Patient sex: M
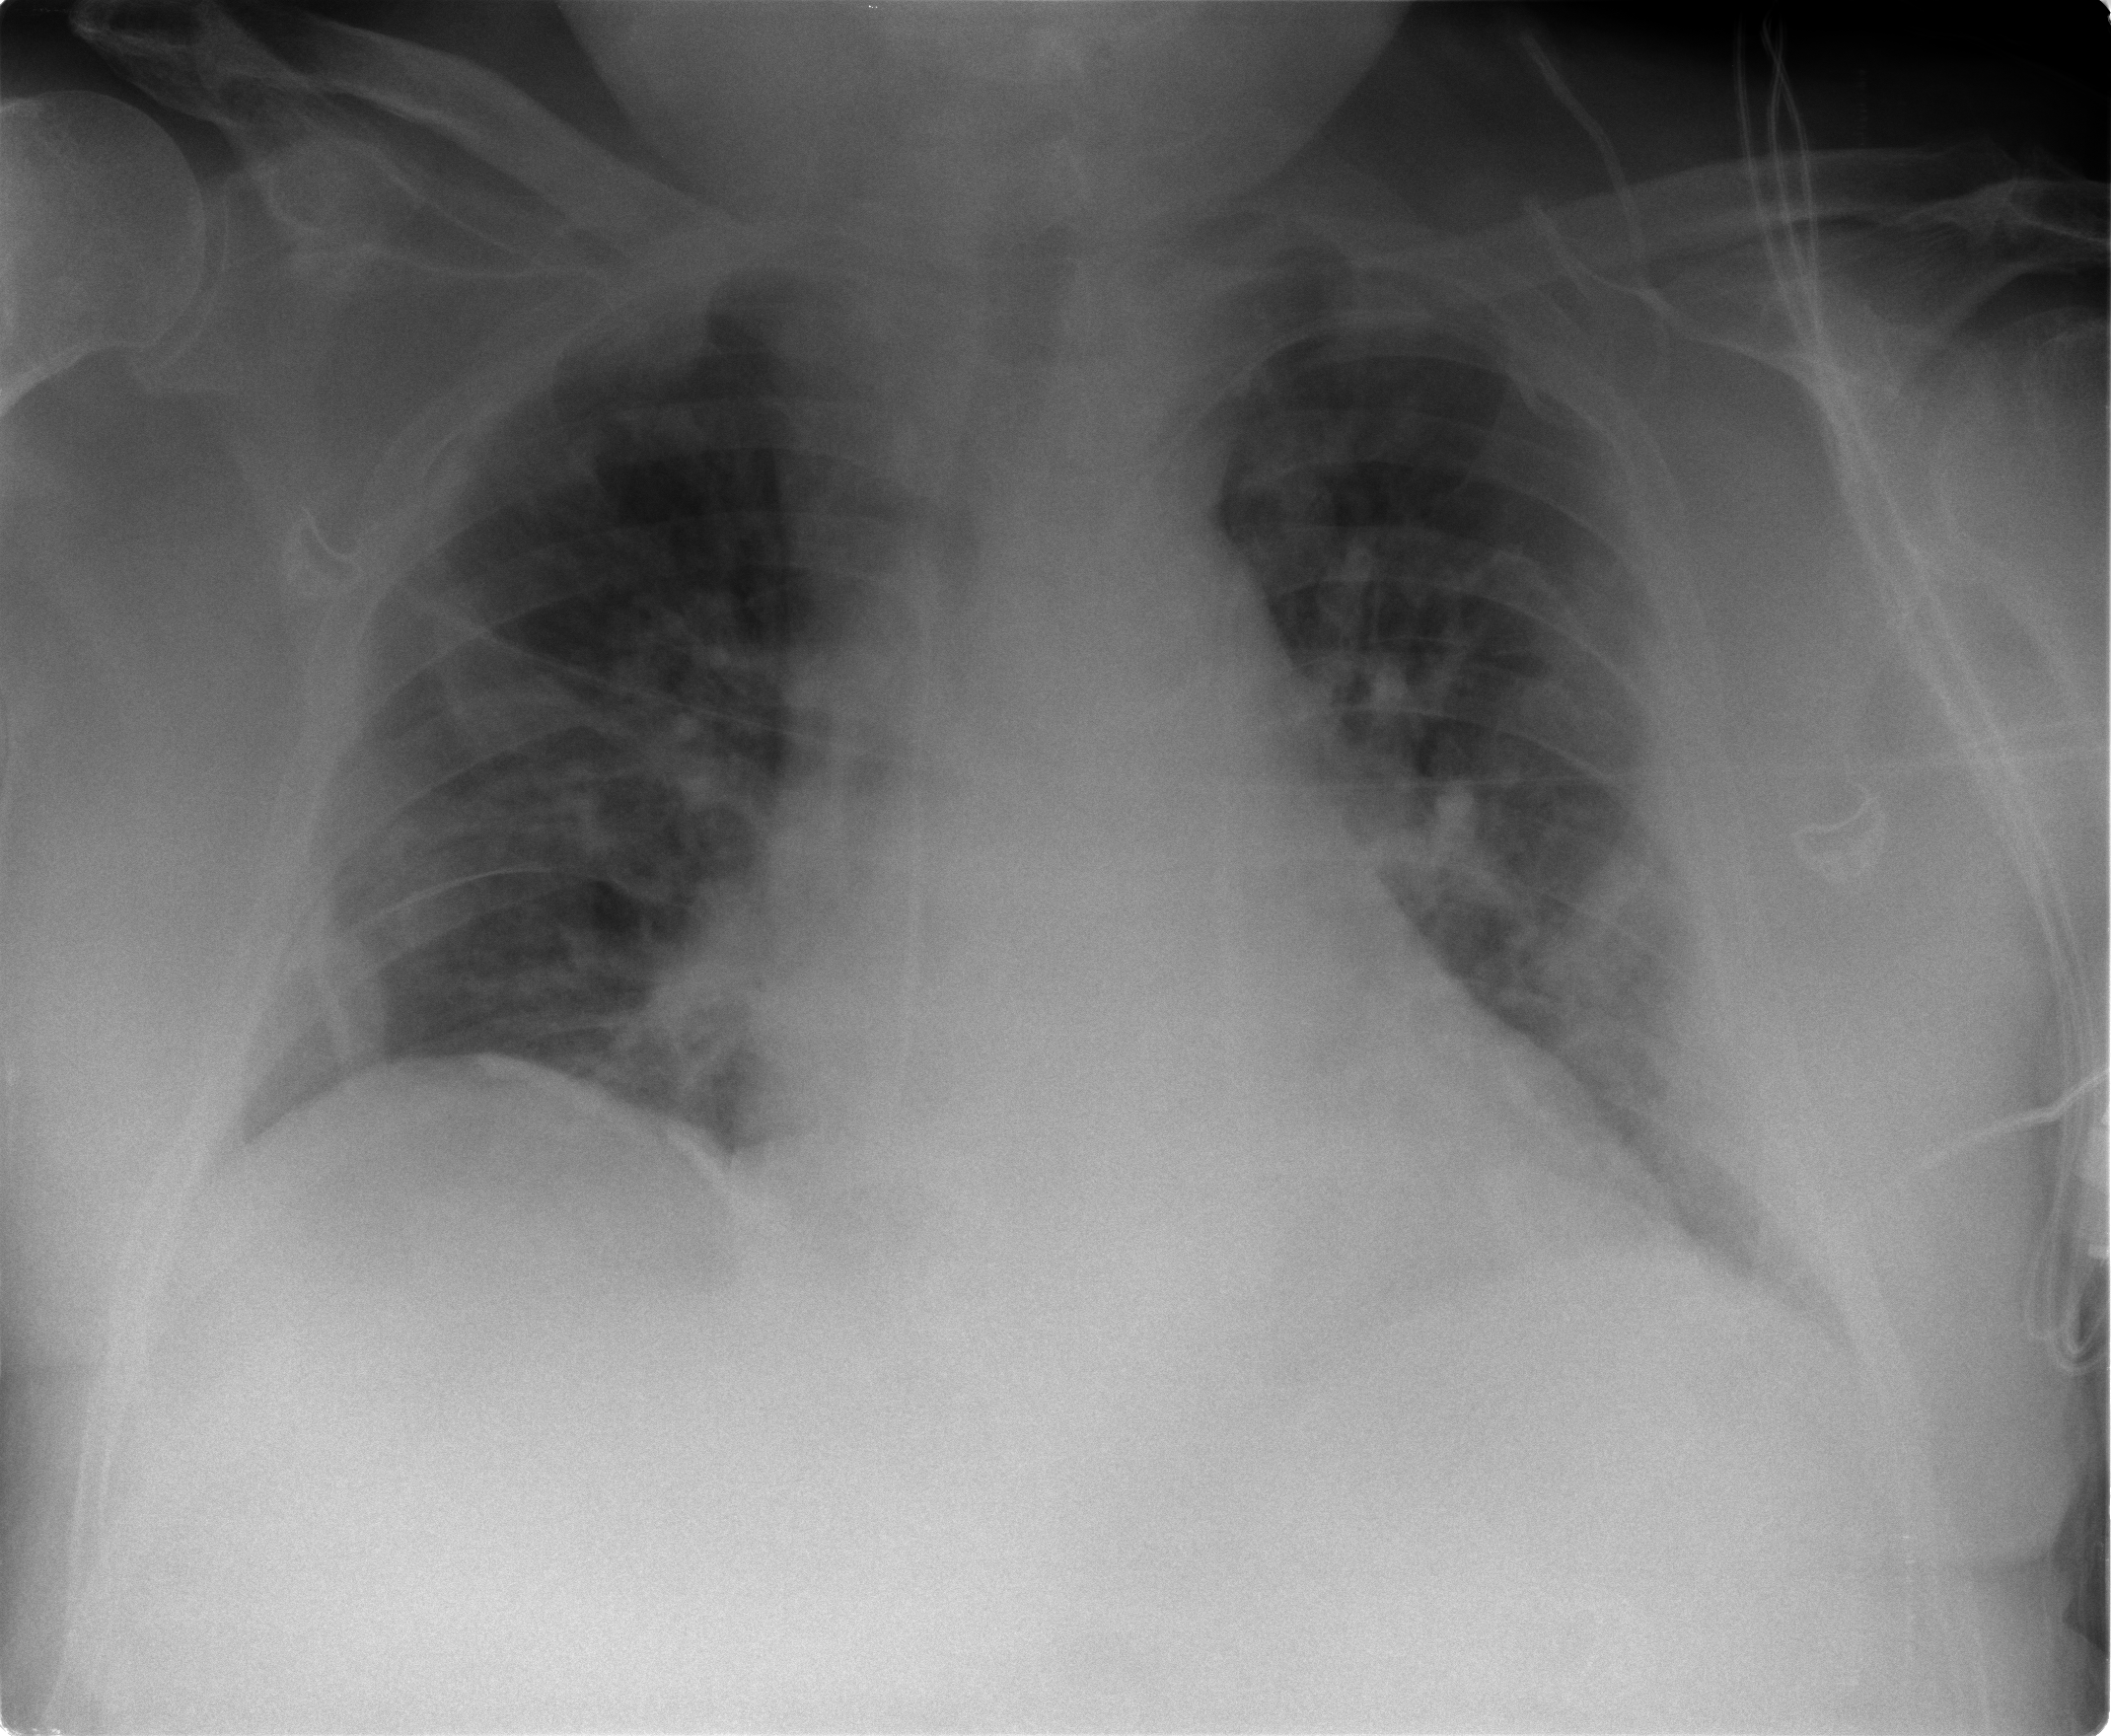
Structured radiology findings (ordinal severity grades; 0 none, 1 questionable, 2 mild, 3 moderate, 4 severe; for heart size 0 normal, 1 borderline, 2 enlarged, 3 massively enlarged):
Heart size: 2
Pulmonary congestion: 2
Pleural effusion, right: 1
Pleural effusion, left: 1
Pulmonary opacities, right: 2
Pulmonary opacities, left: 1
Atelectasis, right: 2
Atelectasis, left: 2